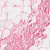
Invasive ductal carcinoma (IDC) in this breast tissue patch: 0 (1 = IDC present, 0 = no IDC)